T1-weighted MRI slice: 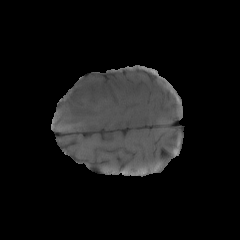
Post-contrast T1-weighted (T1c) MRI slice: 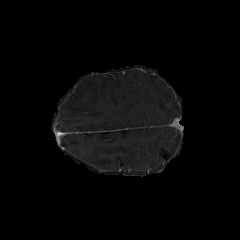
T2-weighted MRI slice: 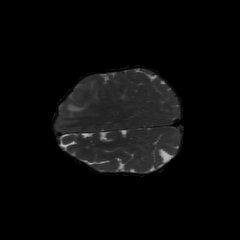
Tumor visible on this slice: yes